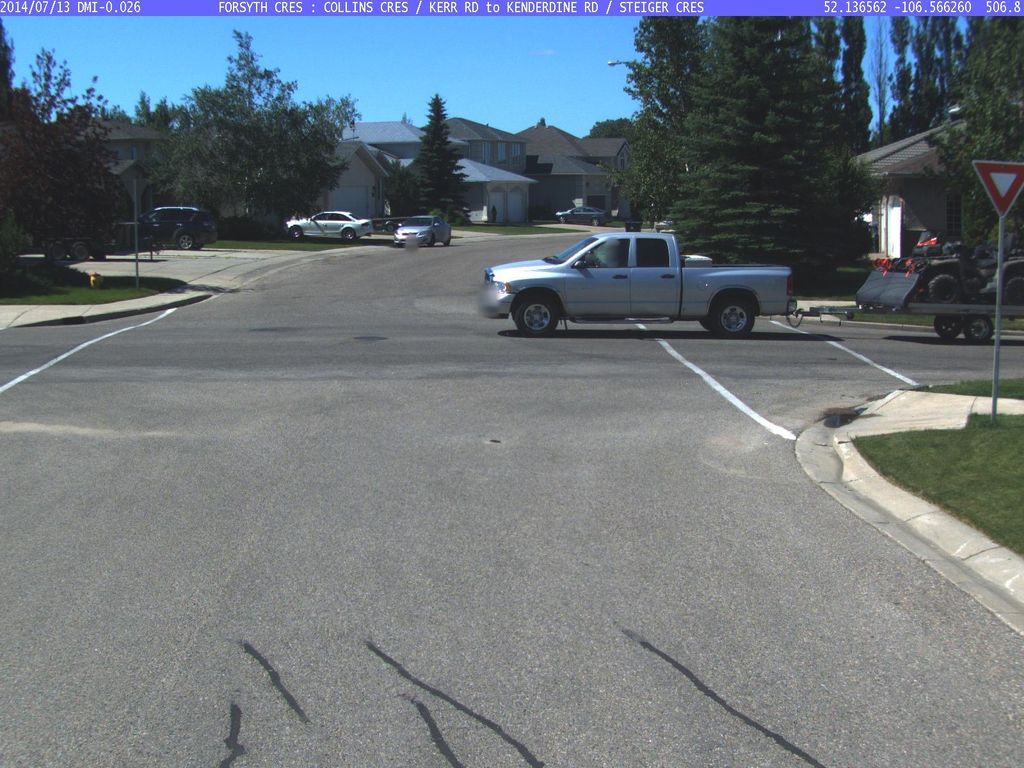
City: saskatoon